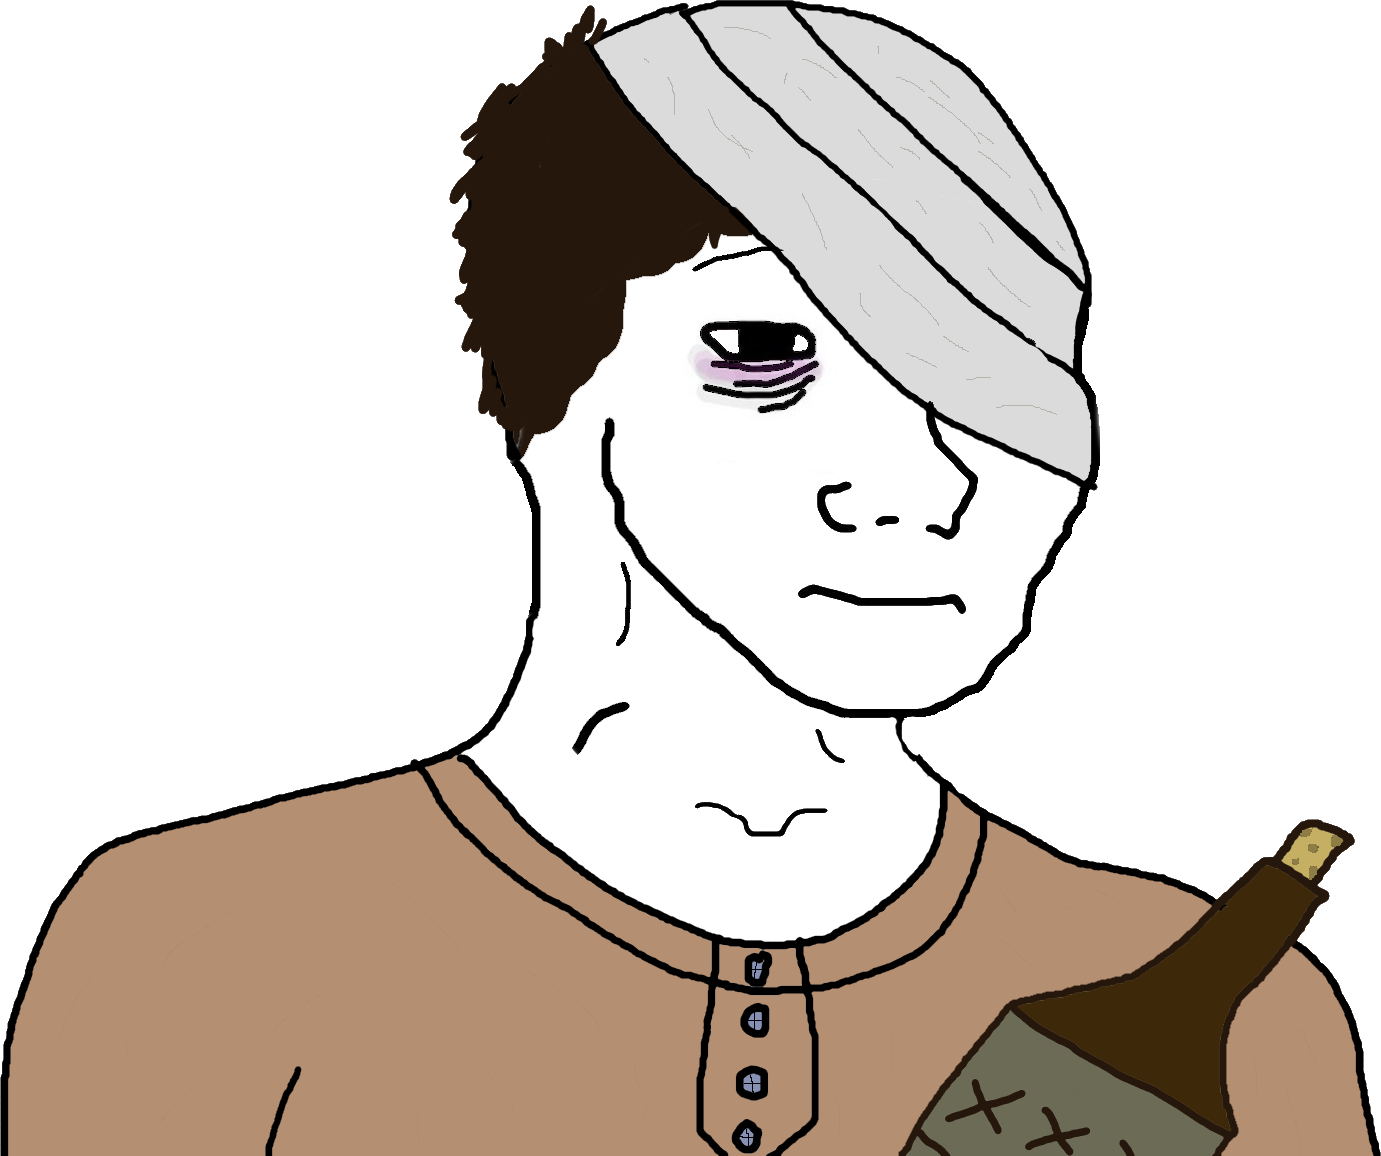
Label: 5_Doomer